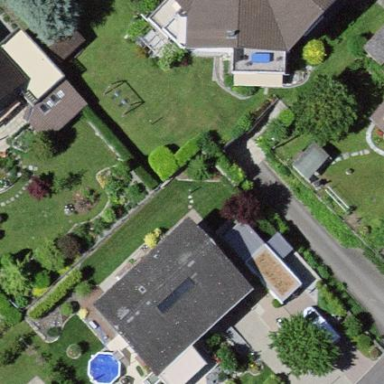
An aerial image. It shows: Gabled roof house.